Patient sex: M
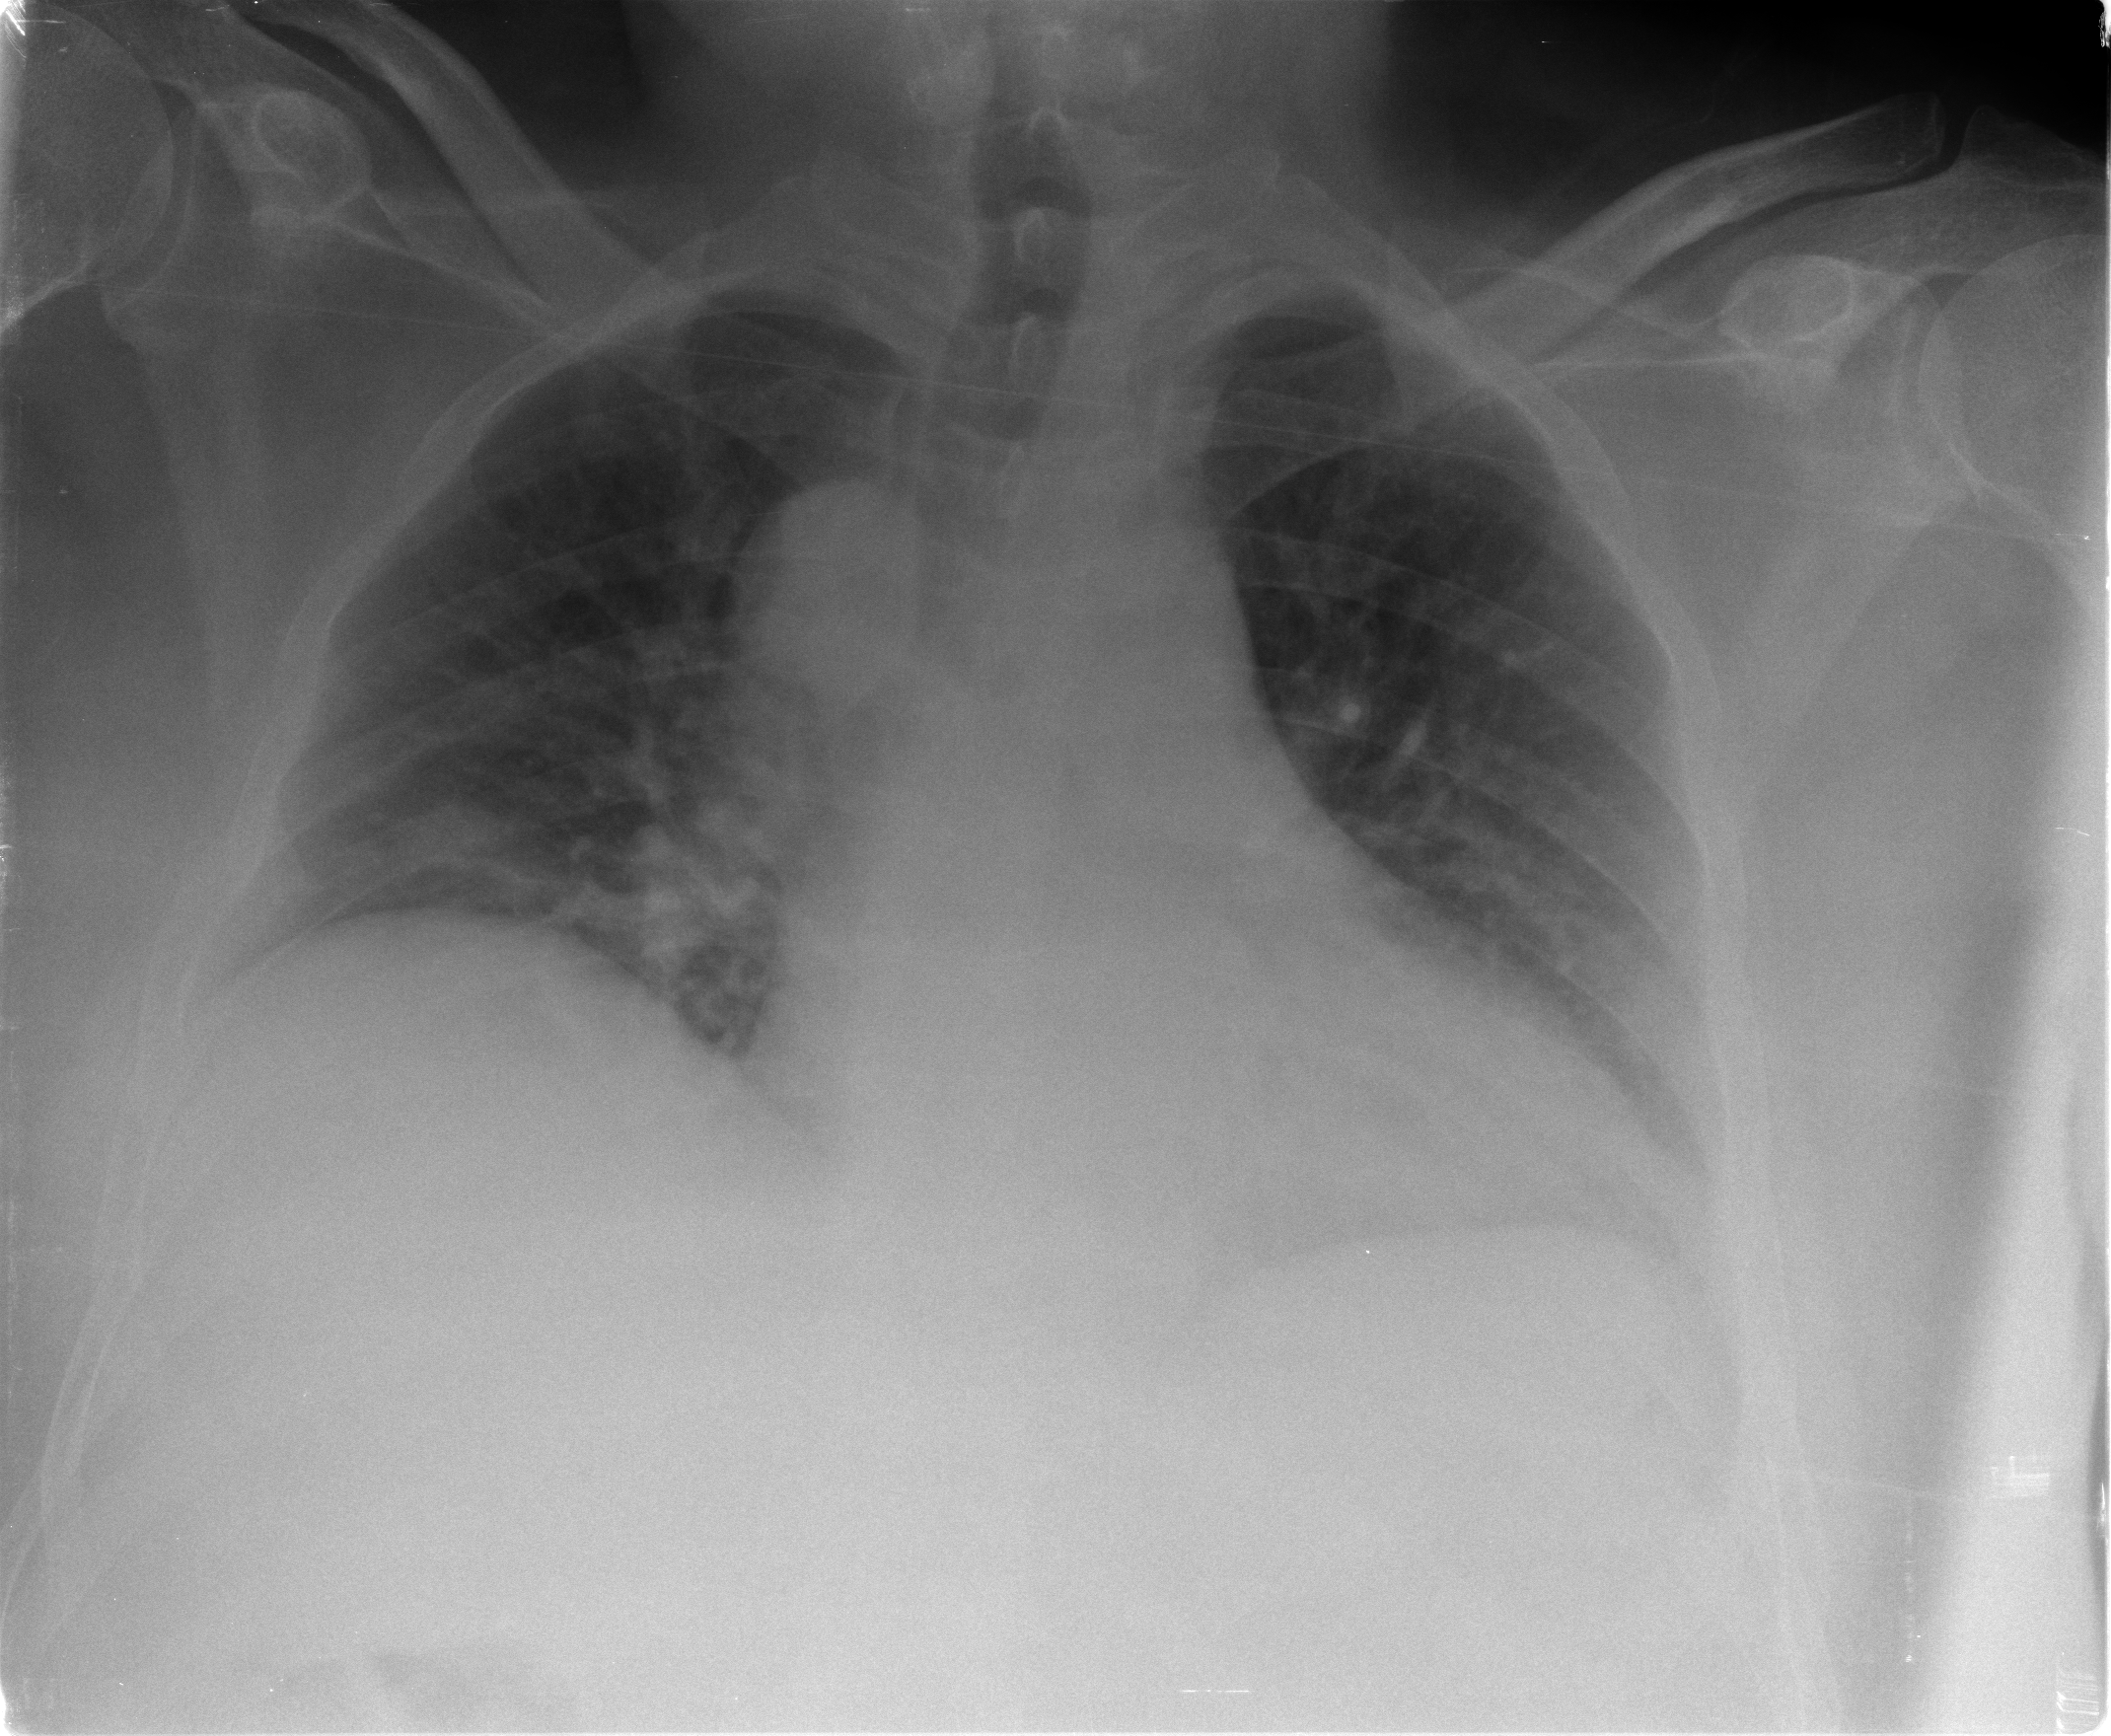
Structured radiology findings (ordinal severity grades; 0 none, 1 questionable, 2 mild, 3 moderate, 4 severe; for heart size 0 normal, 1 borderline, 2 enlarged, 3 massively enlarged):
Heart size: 0
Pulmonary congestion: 2
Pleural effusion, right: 0
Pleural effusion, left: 1
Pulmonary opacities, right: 0
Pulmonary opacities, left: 0
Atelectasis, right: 2
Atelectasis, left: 2